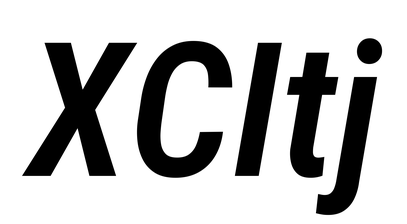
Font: Roboto-Italic_Condensed_SemiBold_Italic